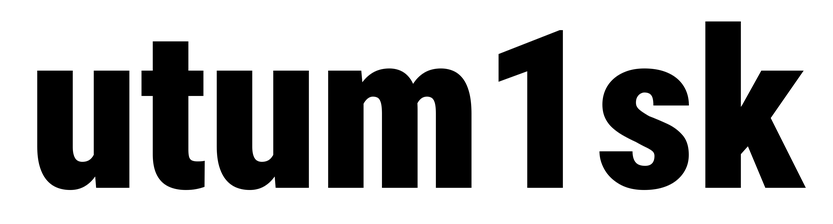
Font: Roboto_Condensed_Black